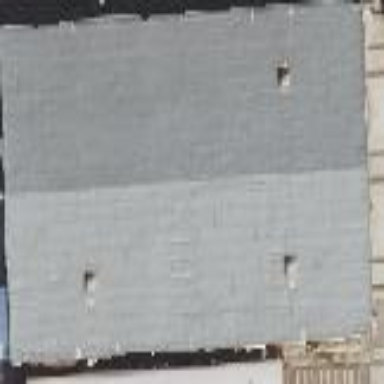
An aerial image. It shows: Flat-roofed building with tar paper roof.